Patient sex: M
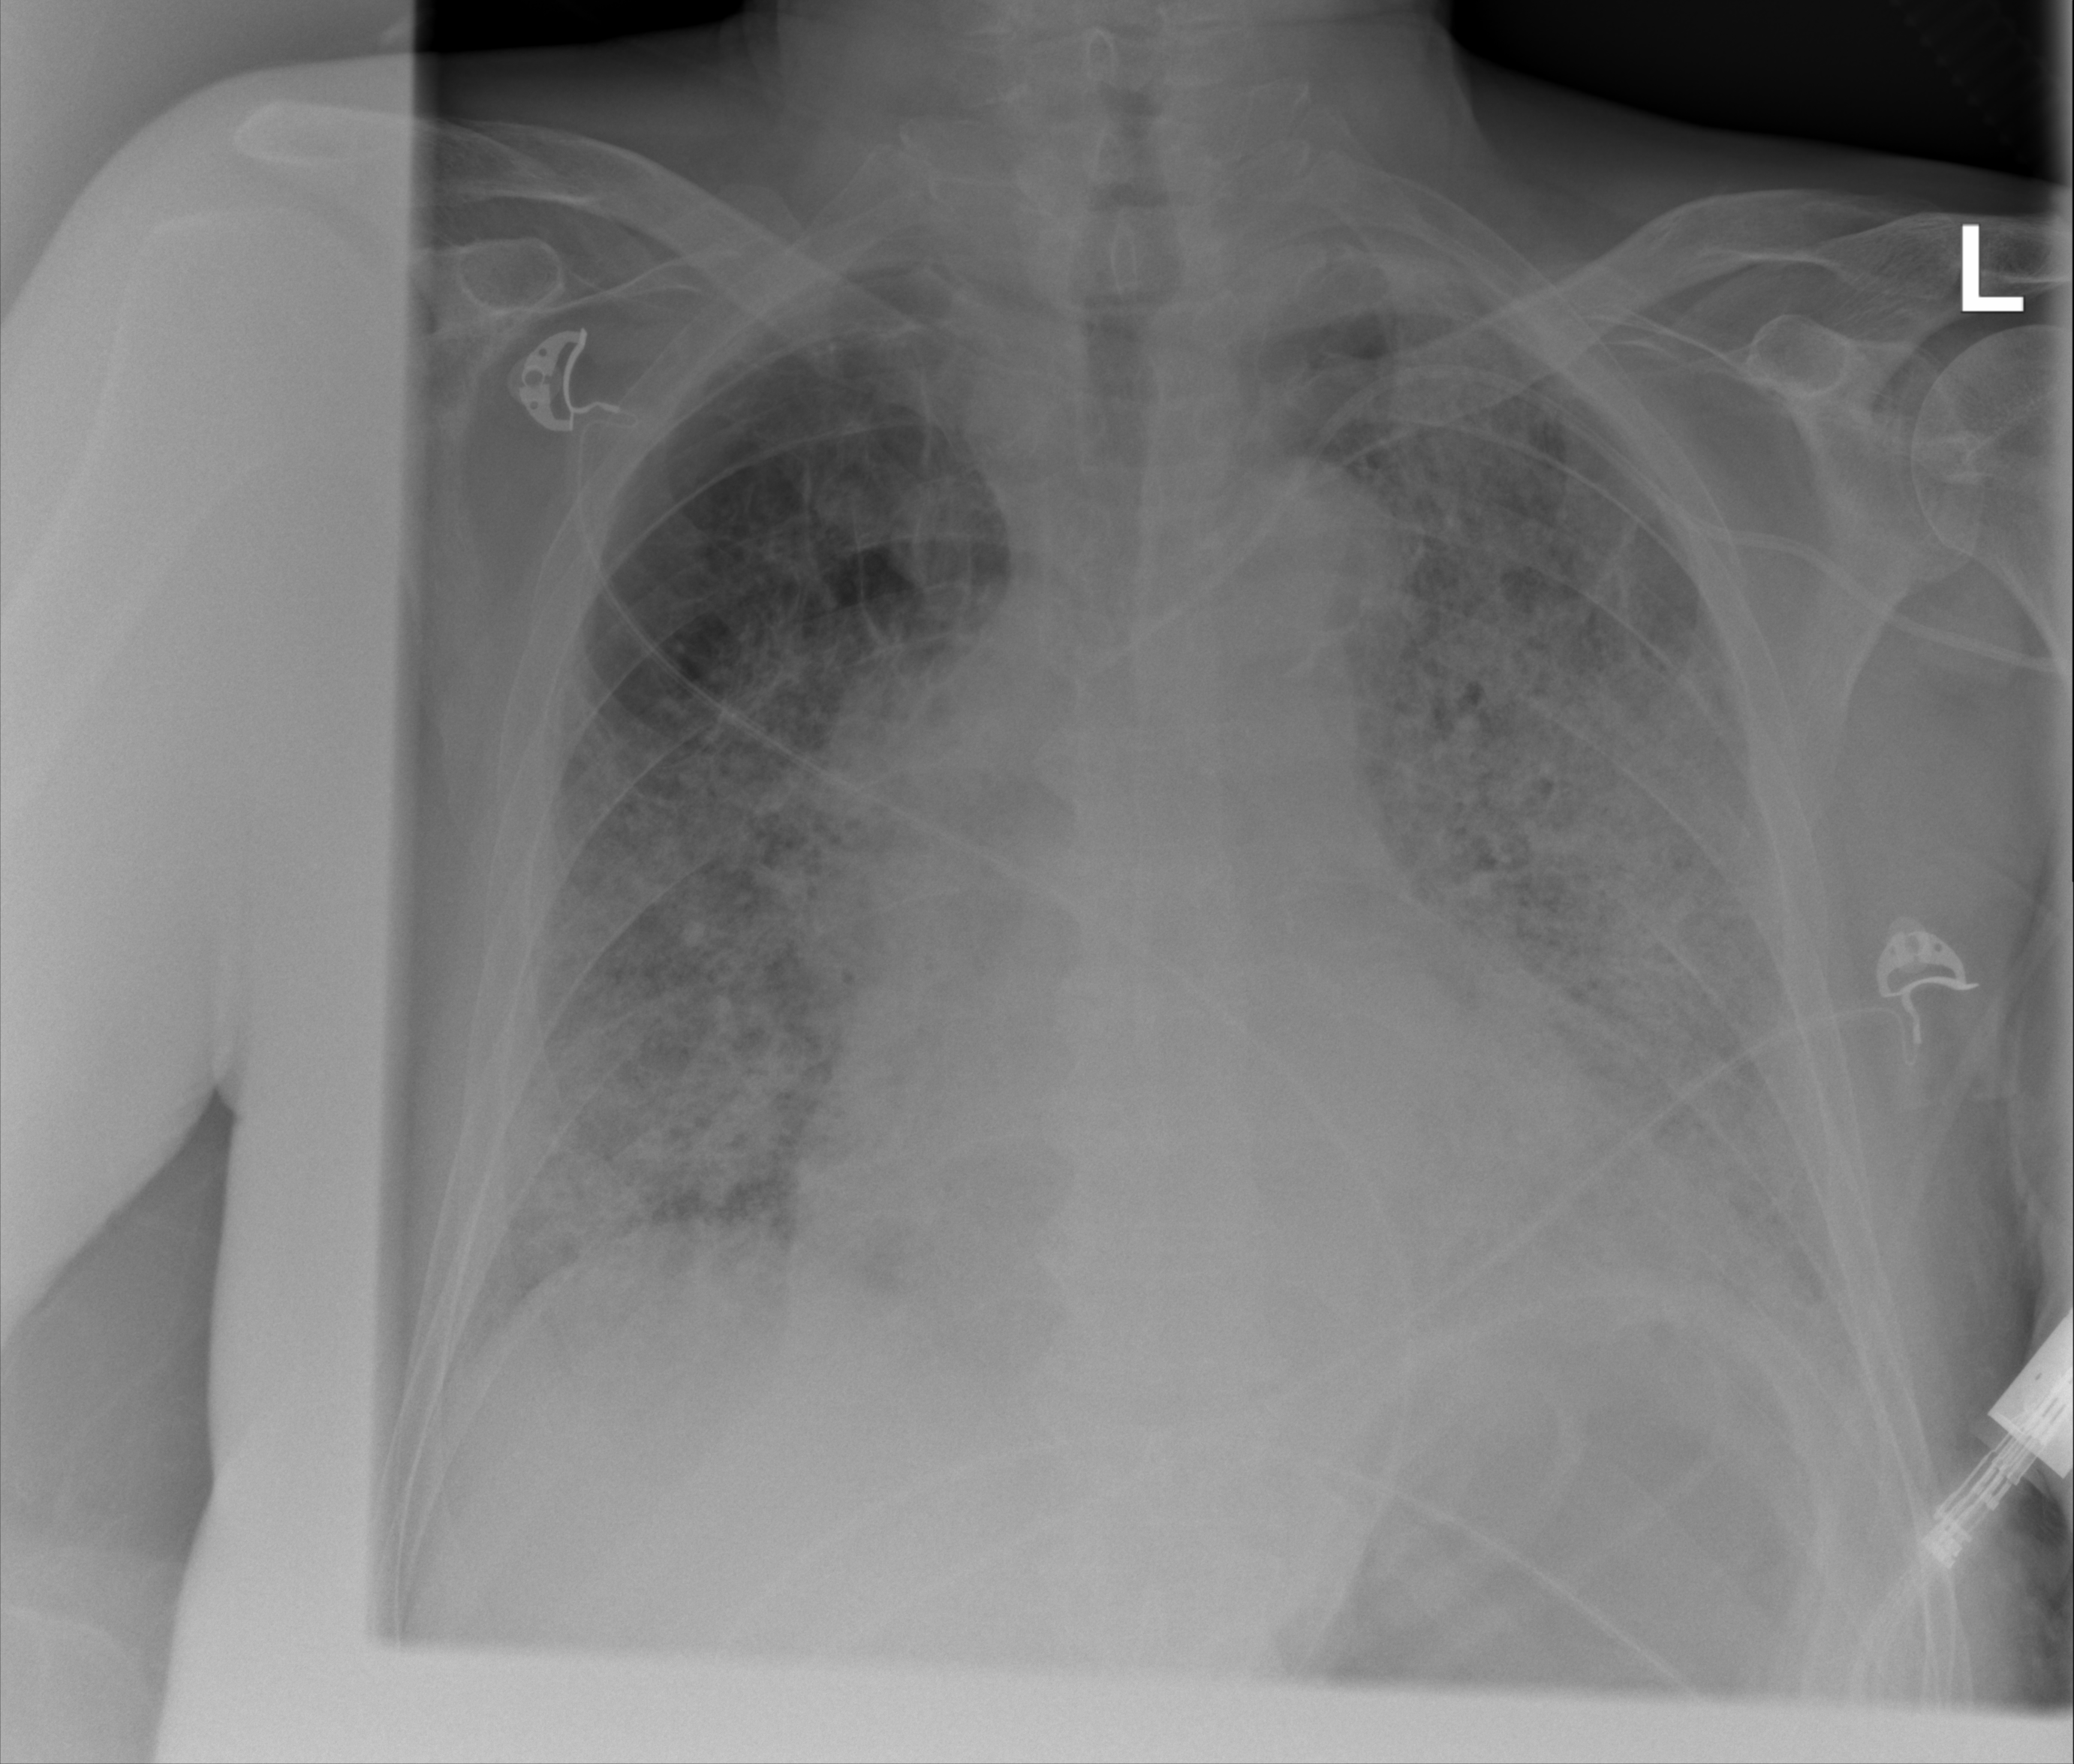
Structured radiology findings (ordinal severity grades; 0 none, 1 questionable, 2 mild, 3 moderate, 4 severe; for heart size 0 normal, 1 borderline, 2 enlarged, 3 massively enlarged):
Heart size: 2
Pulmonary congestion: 3
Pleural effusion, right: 2
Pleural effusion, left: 2
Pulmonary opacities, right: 3
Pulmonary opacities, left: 4
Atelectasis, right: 3
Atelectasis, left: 3